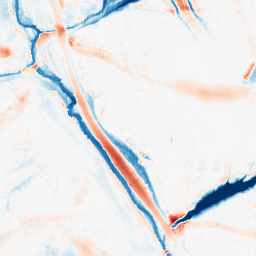
Category: morphological
Decomposition family: morphological_ellipse
Decomposition parameters: operation: average
width: 30
height: 30
Upsampling method: quartic
Upsampling parameters: scale: 4
Upsampling scale: 4